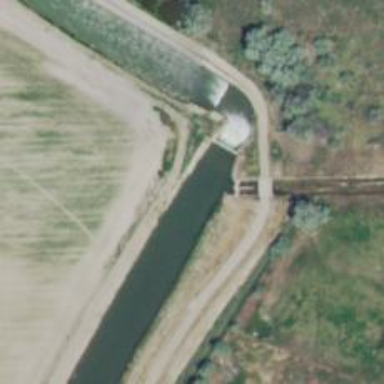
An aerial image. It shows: Weir in waterway.